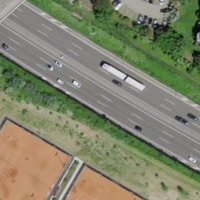
EUNIS habitat code: 57
Species observed at this site:
Lonicera acuminata